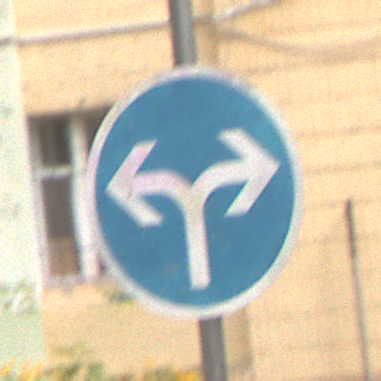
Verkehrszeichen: VorgeschriebeneFahrtrichtungRechtsOderLinks
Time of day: MorningAfternoon
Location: Outdoor (Urban)
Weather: Overcast
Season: NotSpecified
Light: Natural